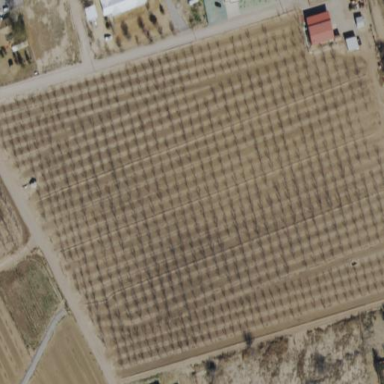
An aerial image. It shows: Orchard.